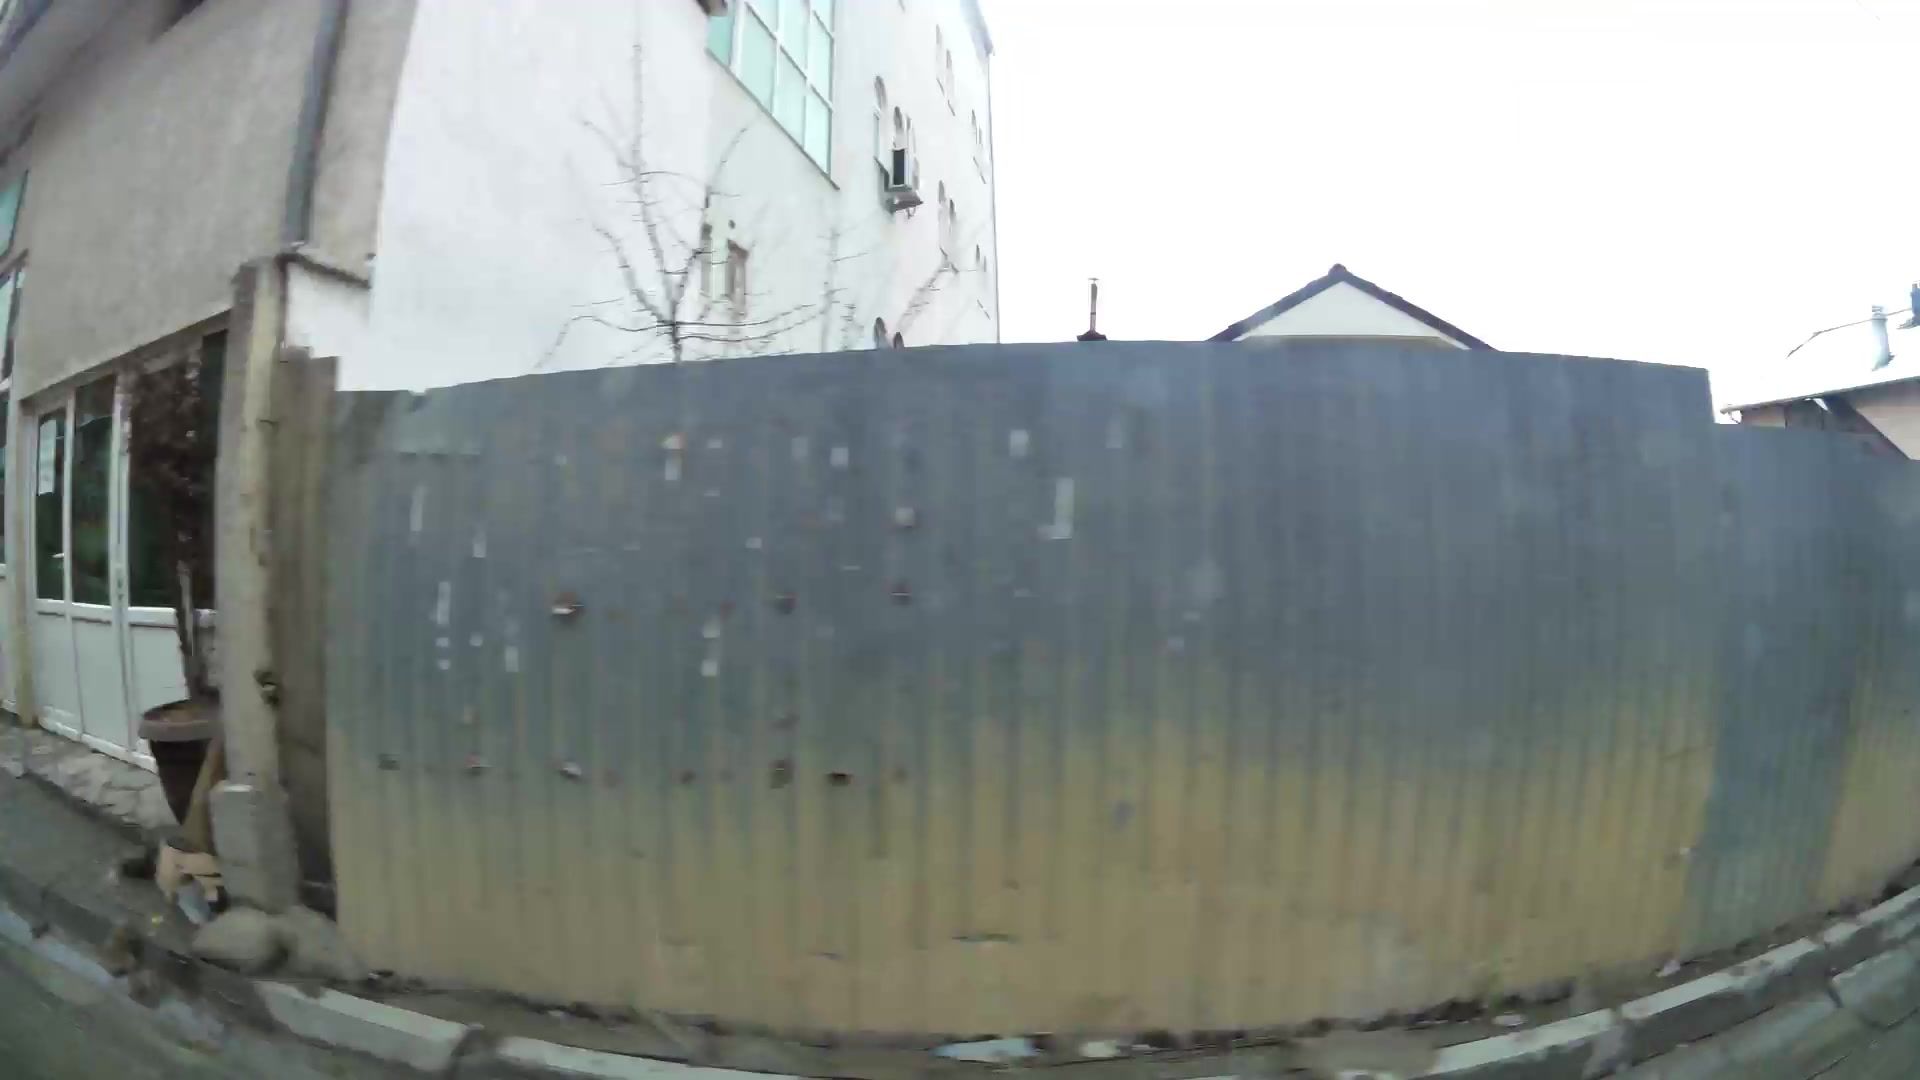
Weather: snowy
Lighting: day
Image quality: slightly poor
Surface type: driving surface
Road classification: residential
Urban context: urban centre
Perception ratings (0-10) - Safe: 1.62, Lively: 0.43, Beautiful: 0.58, Boring: 8.34, Depressing: 3.34, Wealthy: 3.06